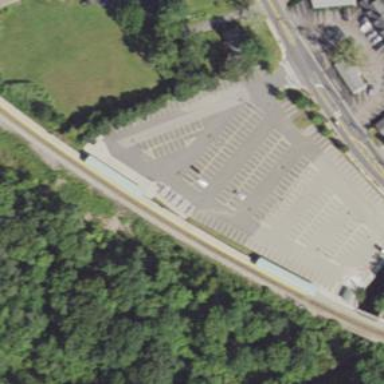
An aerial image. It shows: Park and ride parking facility with surface parking.